Question: I have a series of file( with format shown in below) with different names such as:
100107_902988_6188DAAXX_s_6.sorted
100107_902988_6188DAAXX_s_7.sorted
(if you notice only the part 6 and 7 are different in the file name)

I would like to have the average of the last column with numbers (column number 8 the one which start with 15) for all these files! if possible in a text file such as:
100107_902988_6188DAAXX_s_6.sorted : 15 (or what ever the average is)
100107_902988_6188DAAXX_s_7.sorted : 17
I tried with the data.split command and then using e[7] column but I got the average of each line!!!! such as 3 for 15 (which I assume that my script made the 1+5/2)
I wonder if someone can help me
thanks in advance!
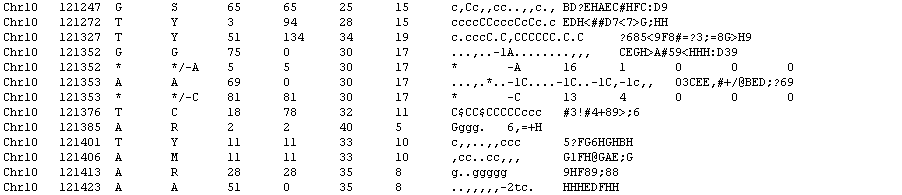
Answer: Not tested, but something like this should do the trick:
'''
import glob
def avg(lst):
return float(sum(lst))/len(lst)
all_numbers = []
for filename in glob.glob("100107_902988_6188DAAXX_s_*.sorted"):
numbers = []
with open(filename, "r") as file:
for line in file:
numbers.append(int(line.split()[7]))
print "{0}: {1:.2f}".format(filename, avg(numbers))
all_numbers.extend(numbers)
print "Total average: {0:.2f}".format(avg(all_numbers))
'''